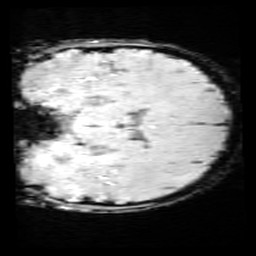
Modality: SWI
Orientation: coronal
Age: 11
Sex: female
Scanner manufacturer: siemens
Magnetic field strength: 3 T
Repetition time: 0.027 s
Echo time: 0.02 s